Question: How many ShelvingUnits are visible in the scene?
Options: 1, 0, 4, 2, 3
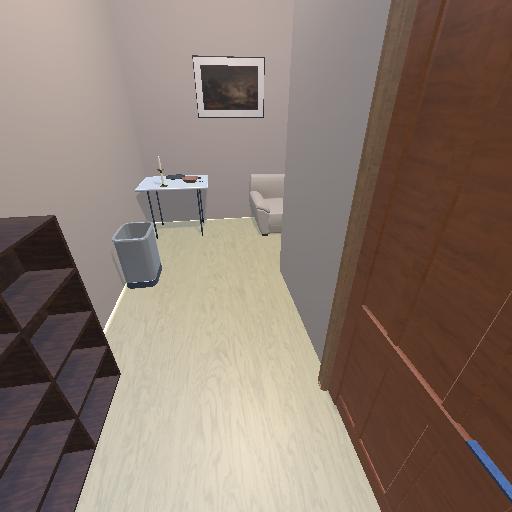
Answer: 1